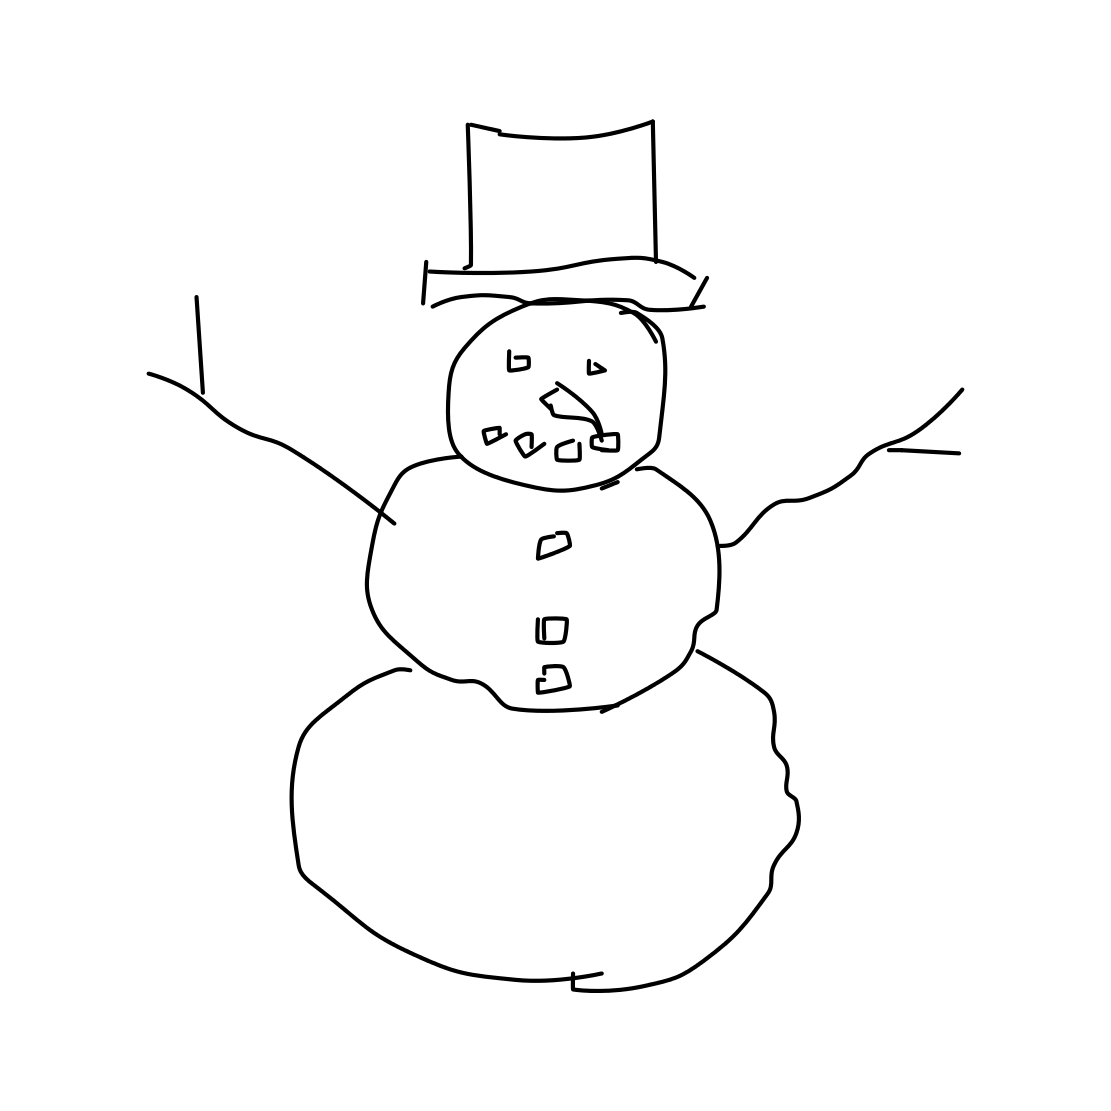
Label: snowman